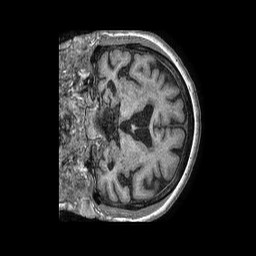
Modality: T1w
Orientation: coronal
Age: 84
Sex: female
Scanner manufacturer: philips
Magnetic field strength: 1.5 T
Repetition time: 0.007528 s
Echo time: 0.003416 s